Aerial crown-view tile of a tropical tree (Barro Colorado Island, Panama), acquired 20240918:
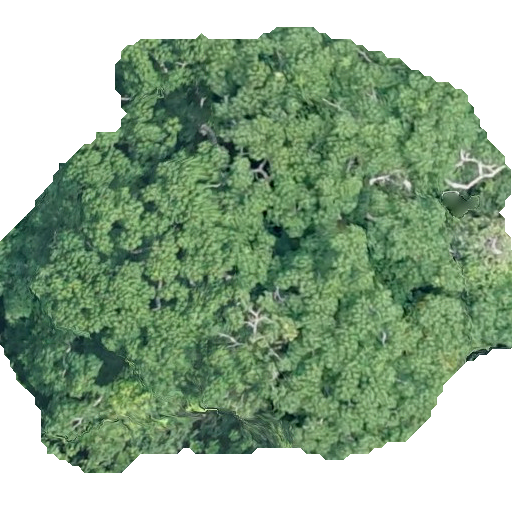
Species: Pseudobombax septenatum
GBIF accepted scientific name: Pseudobombax septenatum
Crown area: 279.687 m²